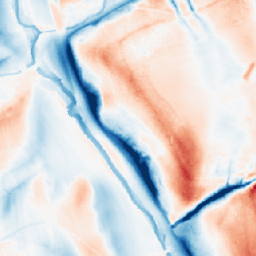
Category: classical
Decomposition family: gaussian_anisotropic
Decomposition parameters: sigma_x: 20
sigma_y: 2
Upsampling method: nearest
Upsampling parameters: scale: 4
Upsampling scale: 4